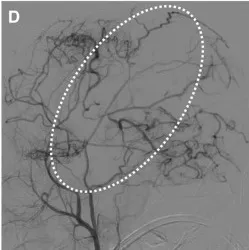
Time series of radiological features in this case. (D) Left external carotid angiography at 12 years old shows sufficient blood supply to the left hemisphere via transdural anastomosis, but insufficient blood supply to the left central region (dotted circle).
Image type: radiology (x_ray)